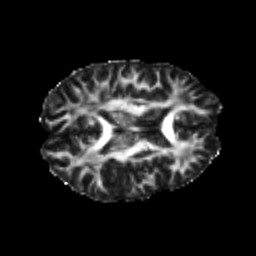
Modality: FA
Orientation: axial
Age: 23
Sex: female
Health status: healthy
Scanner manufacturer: philips
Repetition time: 7.387 s
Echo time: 0.08599 s